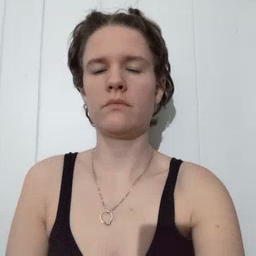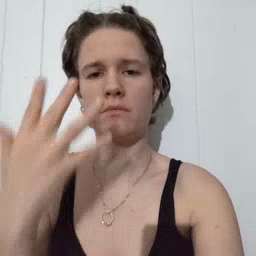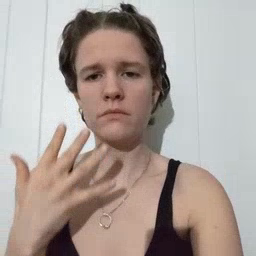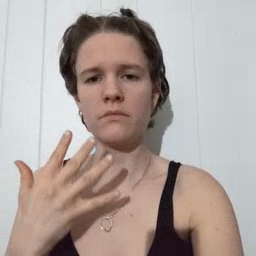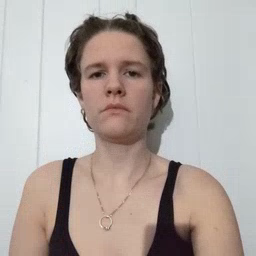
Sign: sad